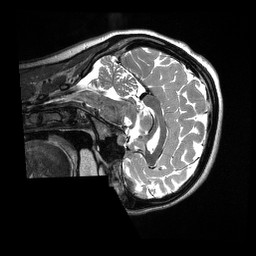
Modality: T2w
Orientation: sagittal
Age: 22
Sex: female